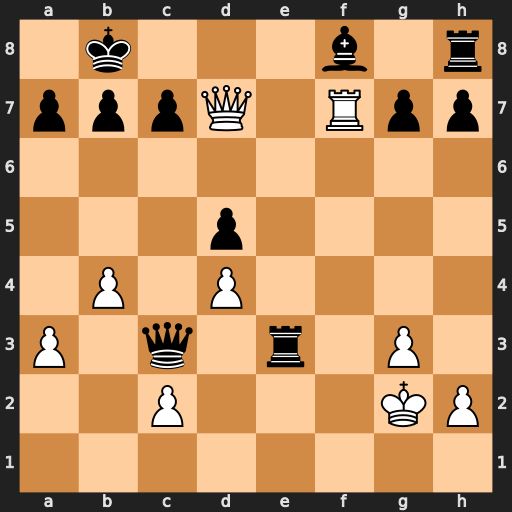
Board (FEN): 1k3b1r/pppQ1Rpp/8/3p4/1P1P4/P1q1r1P1/2P3KP/8
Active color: w
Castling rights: -
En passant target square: -
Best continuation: Qd8#